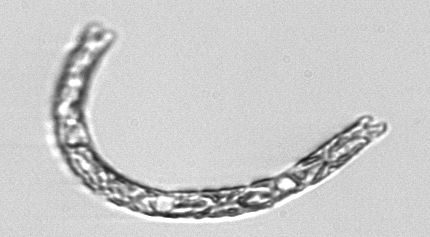
Label: Eucampia